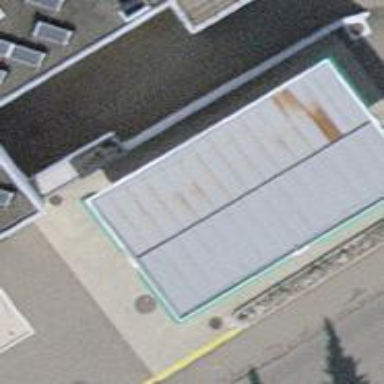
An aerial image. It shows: Fuel amenity located on the roof of building.